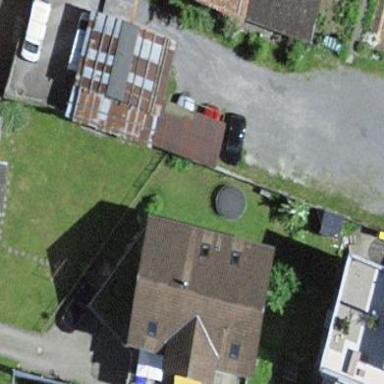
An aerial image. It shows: View of roof of building.